Question: I'm following this simple example for attaching images to body parts: <URL>
The problem is my image doesn't display. Ellipses and all other components I place in MainWindow display correctly but image is invisible.
This is MainWindow:

So, ellipses display well when I start Kinect but there is no image. This is generated XAML code:
'''
<Window
xmlns="http://schemas.microsoft.com/winfx/2006/xaml/presentation"
xmlns:x="http://schemas.microsoft.com/winfx/2006/xaml"
xmlns:WpfViewers="clr-namespace:Microsoft.Samples.Kinect.WpfViewers;assembly=Microsoft.Samples.Kinect.WpfViewers" x:Class="KinectSetupDev.MainWindow"
Title="MainWindow" Height="480" Width="640" Closing="Window_Closing_1" Loaded="Window_Loaded_1">
<Grid>
<Image x:Name="image1" HorizontalAlignment="Left" Height="356" VerticalAlignment="Top" Width="502"/>
<Ellipse x:Name="rightEllipse" Fill="BlueViolet" HorizontalAlignment="Left" Height="45" Margin="122,41,0,0" Stroke="Black" VerticalAlignment="Top" Width="54"/>
<Ellipse x:Name="leftEllipse" Fill="Cornsilk" HorizontalAlignment="Left" Height="42" Margin="30,61,0,0" Stroke="Black" VerticalAlignment="Top" Width="52"/>
<Image x:Name="headImage" Source="smile.png" HorizontalAlignment="Left" Height="52" Margin="43,145,0,0" VerticalAlignment="Top" Width="57"/>
</Grid>
'''
Is this some kind of a bug? In all tutorials image is just placed on MainWindow and normally displayed on screen. I have the latest SDK (v1.7). Any ideas?
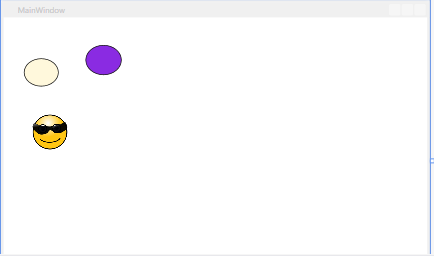
Answer: I managed to solve the problem. Really small mistake ... If the image is not added directly in Visual Studio, it wont be recognized when Kinect starts. I added it only to project directory but not in Visual Studio. So, VS recognizes that image is there but when it starts it can't find it in project files. Because of that it's showing only in Visual Studio.
I created directory Images in VS under my project and put image directly there and now it's working and image is normally displayed when application starts.
'''
<Image x:Name="Images/headImage" Source="smile.png" HorizontalAlignment="Left" Height="52" Margin="43,145,0,0" VerticalAlignment="Top" Width="57"/>
'''